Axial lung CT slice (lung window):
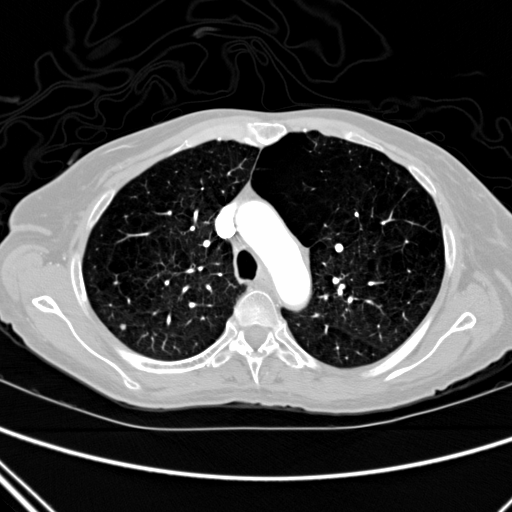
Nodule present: yes
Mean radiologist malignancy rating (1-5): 2